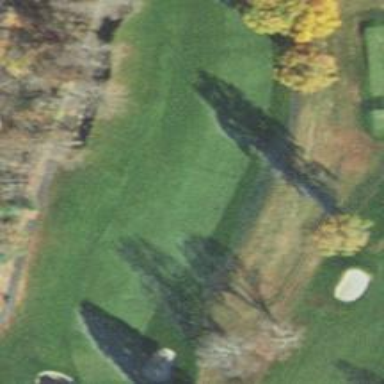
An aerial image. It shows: Golf hole.